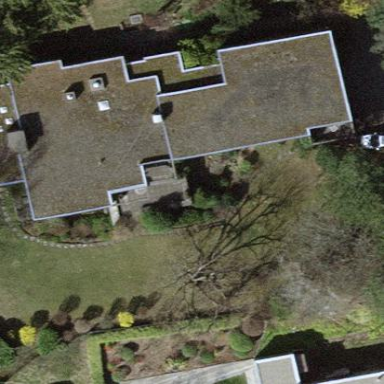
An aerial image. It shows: Flat-roofed building.